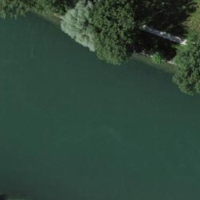
EUNIS habitat code: 15
Species observed at this site:
Corylus avellana